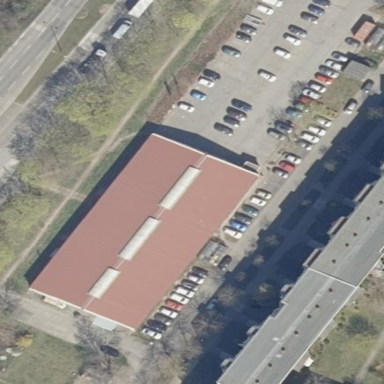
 housing supermarket. The roof is oriented along the structure."